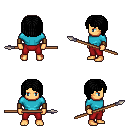
a pixel art fantasy rpg character, male body template, human, tanned skin, teal long-sleeve shirt, red pants, black pageboy hairstyle, leather bracers, spear, four views (front, back, left, right), 2x2 character sprite sheet, small pixel art, hard edges, no anti-aliasing